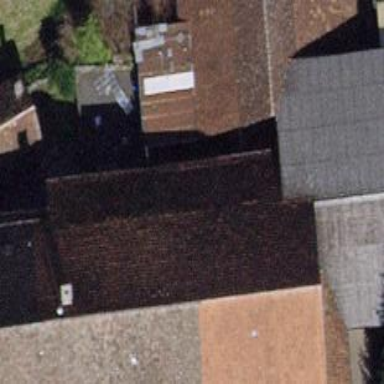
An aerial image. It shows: Building with tiled roof.